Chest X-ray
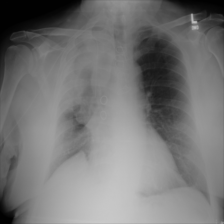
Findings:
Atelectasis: negative
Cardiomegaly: negative
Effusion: negative
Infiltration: negative
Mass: negative
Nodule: negative
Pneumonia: negative
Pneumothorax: negative
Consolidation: negative
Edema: negative
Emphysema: negative
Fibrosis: negative
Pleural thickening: negative
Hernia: negative